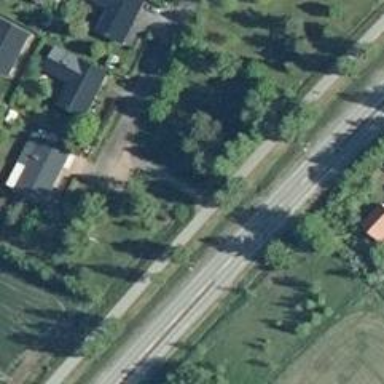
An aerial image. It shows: Cycleway.